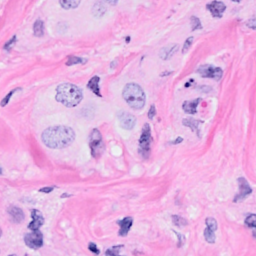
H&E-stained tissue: Breast